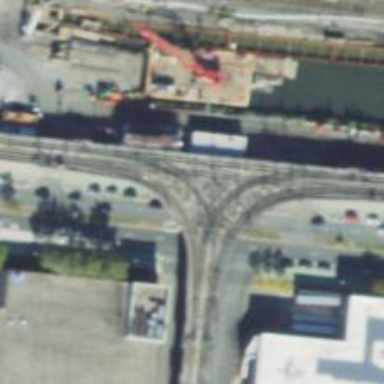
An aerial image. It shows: Bridge for light rail electrified with contact line.